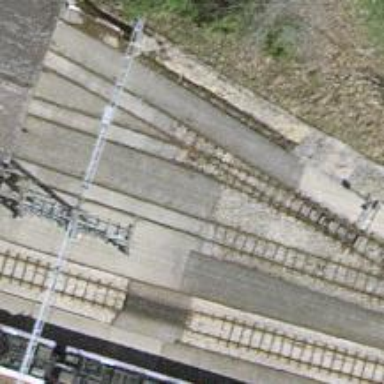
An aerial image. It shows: Narrow-gauge railway service yard with 1 track. The railway is electrified with contact line.